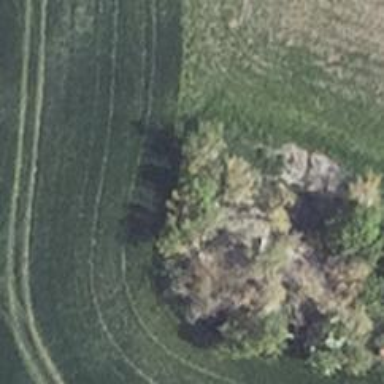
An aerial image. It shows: Deciduous broadleaved tree.